Aerial crown-view tile of a tropical tree (Barro Colorado Island, Panama), acquired 20250512:
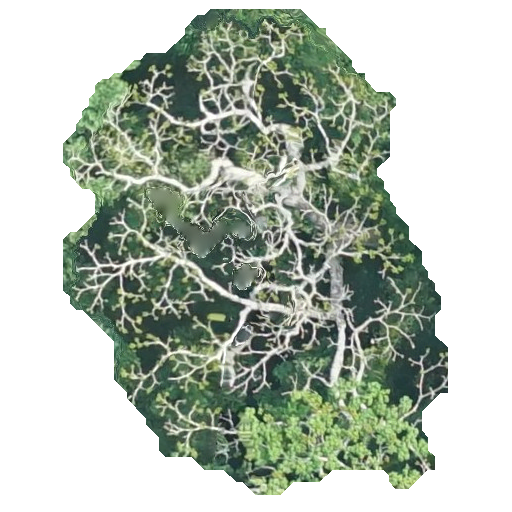
Species: Pseudobombax septenatum
GBIF accepted scientific name: Pseudobombax septenatum
Crown area: 198.794 m²